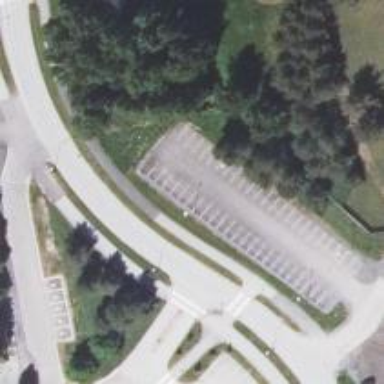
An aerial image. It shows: Parking area with asphalt surface.